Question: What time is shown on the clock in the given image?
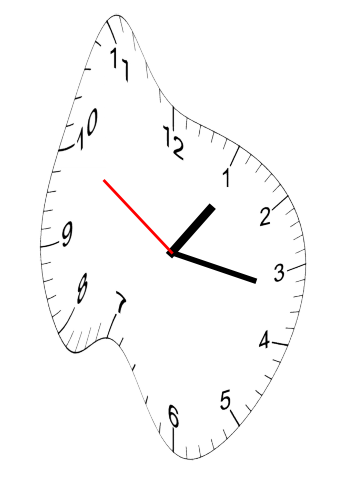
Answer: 01:16:50